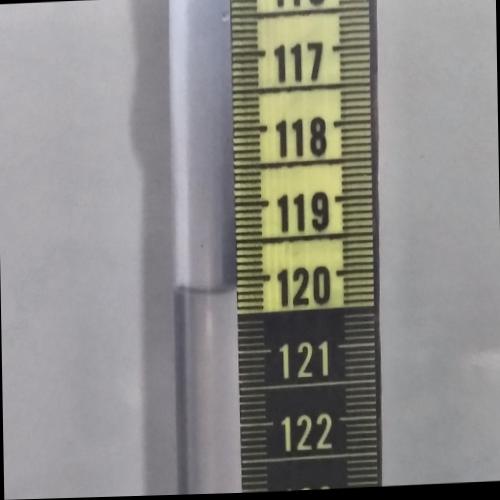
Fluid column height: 120.2 cm